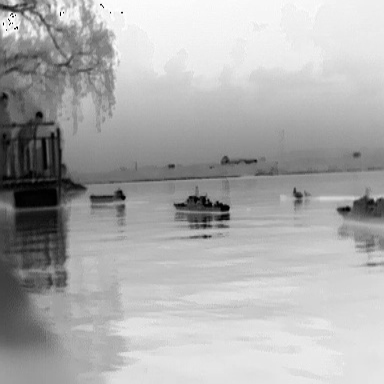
There are three objects shown in the infrared image, including two warships, and a liner.